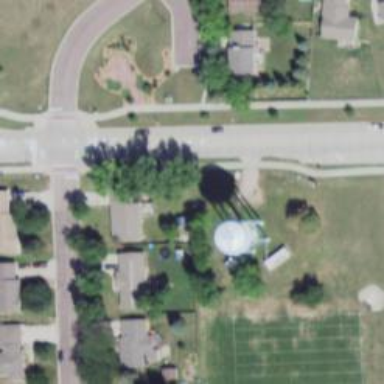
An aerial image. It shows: Water tower that is man-made.